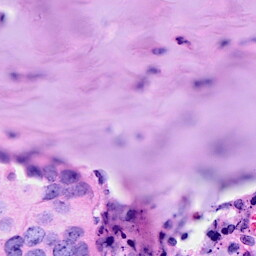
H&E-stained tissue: Breast